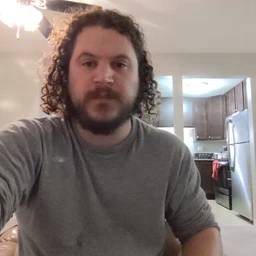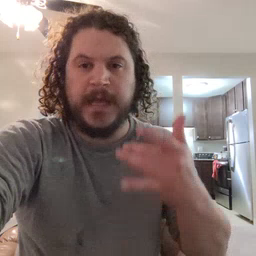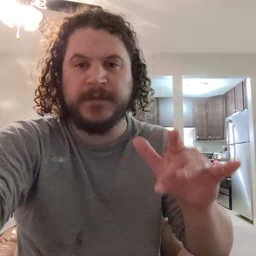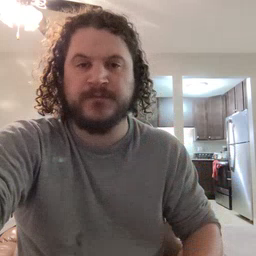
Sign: empty